Question: I am trying to create a select box that shows all Twitter Bootstrap Icons with its text. Therefore I am using the <URL>. One of the images shows up in the list, but the rest is somehow hidden.

What do I have to change in order to get the list of all listed icons with its text?
JS:
'''
<script src="source/bootstrap_select/bootstrap-select.js" type="text/javascript"></script>
<script type="text/javascript">
$( document ).ready(function() {
$('.selectpicker').selectpicker('');
});
</script>
'''
HTML:
'''
<select class="selectpicker">
<option data-icon="icon-search">icon-search</option>
<option data-icon="icon-envelope">icon-envelope</option>
<option data-icon="icon-heart" selected="selected">icon-heart</option>
<option data-icon="icon-star">icon-star</option>
<option data-icon="icon-star-empty">icon-star-empty</option>
<option data-icon="icon-user">icon-user</option>
<option data-icon="icon-film">icon-film</option>
<option data-icon="icon-th-large">icon-th-large</option>
<option data-icon="icon-th">icon-th</option>
<option data-icon="icon-th-list">icon-th-list</option>
<option data-icon="icon-ok">icon-ok</option>
<option data-icon="icon-remove">icon-remove</option>
<option data-icon="icon-zoom-in">icon-zoom-in</option>
<option data-icon="icon-zoom-out">icon-zoom-out</option>
<option data-icon="icon-off">icon-off</option>
<option data-icon="icon-signal">icon-signal</option>
<option data-icon="icon-cog">icon-cog</option>
<option data-icon="icon-trash">icon-trash</option>
<option data-icon="icon-home">icon-home</option>
<option data-icon="icon-file">icon-file</option>
<option data-icon="icon-time">icon-time</option>
<option data-icon="icon-road">icon-road</option>
<option data-icon="icon-download-alt">icon-download-alt</option>
<option data-icon="icon-download">icon-download</option>
<option data-icon="icon-upload">icon-upload</option>
<option data-icon="icon-inbox">icon-inbox</option>
<option data-icon="icon-play-circle">icon-play-circle</option>
<option data-icon="icon-repeat">icon-repeat</option>
<option data-icon="icon-refresh">icon-refresh</option>
<option data-icon="icon-list-alt">icon-list-alt</option>
<option data-icon="icon-lock">icon-lock</option>
<option data-icon="icon-flag">icon-flag</option>
<option data-icon="icon-headphones">icon-headphones</option>
<option data-icon="icon-glass">icon-glass</option>
<option data-icon="icon-music">icon-music</option>
</select>
'''
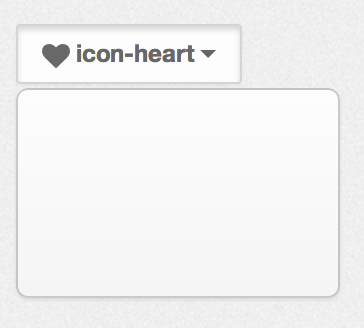
Answer: '''
<link href="source/bootstrap_select/bootstrap-select.css" media="screen" rel="stylesheet" type="text/css" />
'''
was missing!